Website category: university
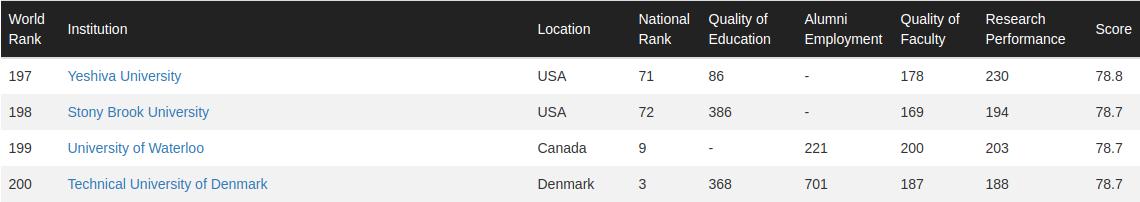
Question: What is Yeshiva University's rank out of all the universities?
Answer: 197

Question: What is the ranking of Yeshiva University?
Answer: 197

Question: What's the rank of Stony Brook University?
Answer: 198

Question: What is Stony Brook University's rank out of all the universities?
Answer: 198

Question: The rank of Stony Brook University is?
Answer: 198

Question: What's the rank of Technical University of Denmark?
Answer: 200

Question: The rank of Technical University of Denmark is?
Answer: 200

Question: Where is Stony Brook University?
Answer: USA

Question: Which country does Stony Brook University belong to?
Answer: USA

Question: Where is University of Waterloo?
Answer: Canada

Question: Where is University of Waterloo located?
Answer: Canada

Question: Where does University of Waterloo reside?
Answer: Canada

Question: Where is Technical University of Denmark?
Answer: Denmark

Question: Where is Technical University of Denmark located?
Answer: Denmark

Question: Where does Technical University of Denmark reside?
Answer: Denmark

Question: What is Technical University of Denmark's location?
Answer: Denmark

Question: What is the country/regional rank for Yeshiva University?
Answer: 71

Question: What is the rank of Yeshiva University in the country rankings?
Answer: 71

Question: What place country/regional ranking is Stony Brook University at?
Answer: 72

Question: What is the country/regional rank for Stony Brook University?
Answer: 72

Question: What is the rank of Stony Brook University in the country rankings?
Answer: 72

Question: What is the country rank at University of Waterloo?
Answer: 9

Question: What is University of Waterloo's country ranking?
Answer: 9

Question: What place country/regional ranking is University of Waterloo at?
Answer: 9

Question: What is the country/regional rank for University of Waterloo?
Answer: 9

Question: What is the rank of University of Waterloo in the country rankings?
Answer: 9

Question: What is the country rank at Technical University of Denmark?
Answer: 3

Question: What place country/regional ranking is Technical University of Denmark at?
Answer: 3

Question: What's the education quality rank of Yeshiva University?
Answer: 86

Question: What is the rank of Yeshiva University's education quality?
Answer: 86

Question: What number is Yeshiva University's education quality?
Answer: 86

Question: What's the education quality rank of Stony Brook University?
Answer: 386

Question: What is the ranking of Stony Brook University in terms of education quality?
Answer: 386

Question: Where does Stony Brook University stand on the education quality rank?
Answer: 386

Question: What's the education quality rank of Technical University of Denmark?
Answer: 368

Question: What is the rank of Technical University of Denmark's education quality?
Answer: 368

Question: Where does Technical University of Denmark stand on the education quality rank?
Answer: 368

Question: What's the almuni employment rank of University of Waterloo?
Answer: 221

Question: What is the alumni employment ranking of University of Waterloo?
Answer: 221

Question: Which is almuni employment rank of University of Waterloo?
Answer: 221

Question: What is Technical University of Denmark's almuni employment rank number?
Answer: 701

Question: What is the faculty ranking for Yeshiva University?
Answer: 178

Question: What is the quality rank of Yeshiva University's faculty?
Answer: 178

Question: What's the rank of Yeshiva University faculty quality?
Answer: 178

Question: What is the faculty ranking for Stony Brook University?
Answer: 169

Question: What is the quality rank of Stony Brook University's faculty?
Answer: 169

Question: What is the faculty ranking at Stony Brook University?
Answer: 169

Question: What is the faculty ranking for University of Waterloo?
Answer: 200

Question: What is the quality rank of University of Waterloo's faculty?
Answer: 200

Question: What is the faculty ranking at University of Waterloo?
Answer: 200

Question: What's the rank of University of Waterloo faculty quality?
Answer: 200

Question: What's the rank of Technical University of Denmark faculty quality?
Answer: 187

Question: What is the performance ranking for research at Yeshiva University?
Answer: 230

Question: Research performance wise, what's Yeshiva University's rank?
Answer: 230

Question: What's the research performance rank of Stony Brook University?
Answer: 194

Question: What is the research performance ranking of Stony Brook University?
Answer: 194

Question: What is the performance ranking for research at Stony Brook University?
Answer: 194

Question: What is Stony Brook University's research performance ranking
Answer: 194

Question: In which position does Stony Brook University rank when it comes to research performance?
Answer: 194

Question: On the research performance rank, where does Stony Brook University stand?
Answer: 194

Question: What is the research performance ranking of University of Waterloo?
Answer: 203

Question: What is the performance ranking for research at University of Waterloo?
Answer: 203

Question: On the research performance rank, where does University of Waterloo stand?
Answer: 203

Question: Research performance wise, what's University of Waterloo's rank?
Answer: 203